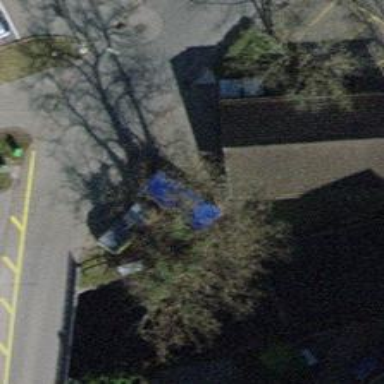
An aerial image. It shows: Recycling container in the area designated for recycling.